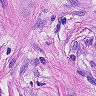
Metastatic tissue present: yes